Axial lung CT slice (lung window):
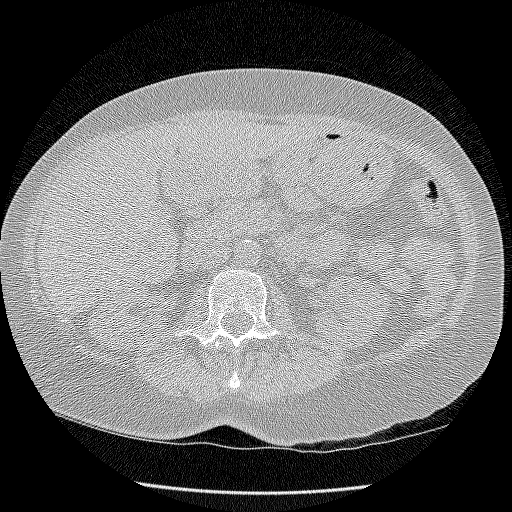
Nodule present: no